Interaction volume radius: 5 \u00c5
Interaction volume height: 15 \u00c5
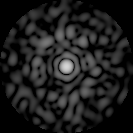
Disorder parameter: 0.8335